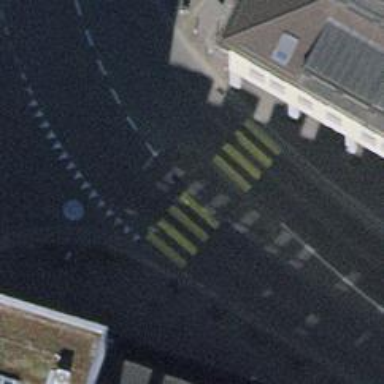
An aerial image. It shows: Uncontrolled zebra crossing with pedestrian island.